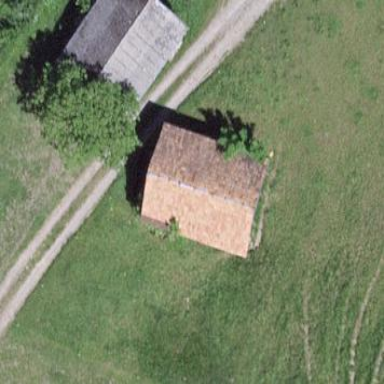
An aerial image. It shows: Stable building.